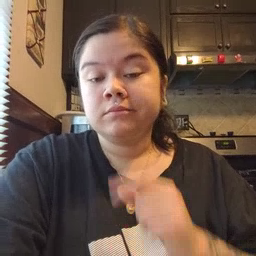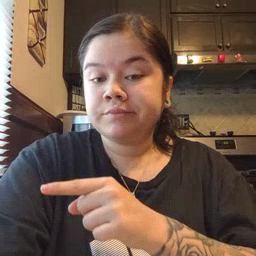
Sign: hesheit